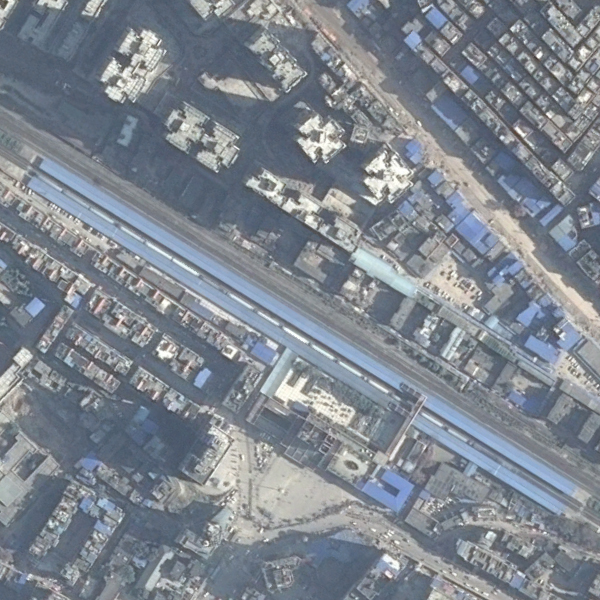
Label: RailwayStation